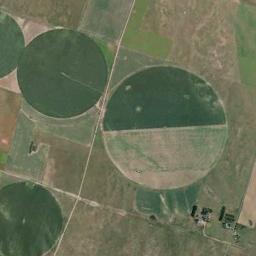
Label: circular_farmland